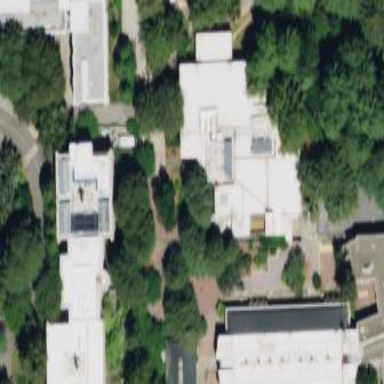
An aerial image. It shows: University building that houses library.